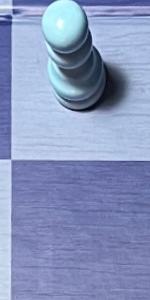
Label: Empty